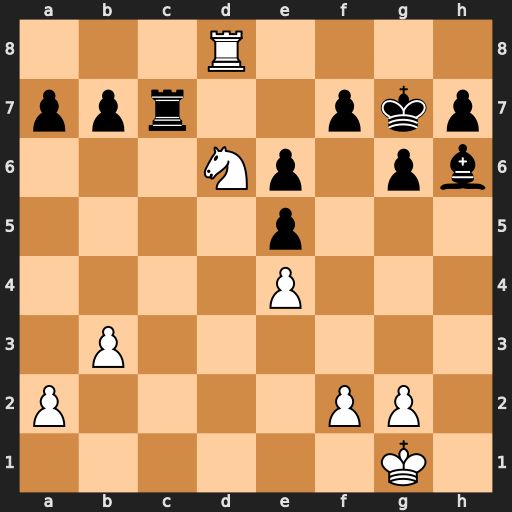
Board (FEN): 3R4/ppr2pkp/3Np1pb/4p3/4P3/1P6/P4PP1/6K1
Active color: w
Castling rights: -
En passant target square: -
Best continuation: Ne8+ Kf8 Nxc7+